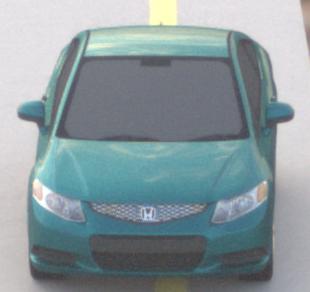
Make: Honda
Model: Civic Limousine 1.8
Detailed model: Civic (IX) Limousine
Model produced from: 2014/05
Model produced until: 2017/06
Doors: 4
Color: blue
Road condition: dry road
Daytime: sunrise or sunset
Contrast: low contrast